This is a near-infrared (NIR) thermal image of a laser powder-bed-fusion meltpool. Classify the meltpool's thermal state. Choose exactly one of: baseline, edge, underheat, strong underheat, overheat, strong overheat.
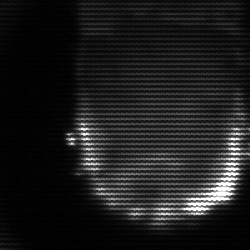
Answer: baseline